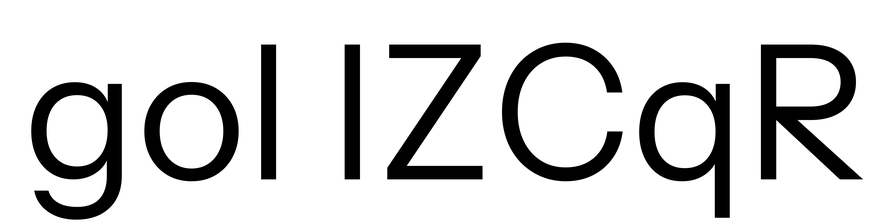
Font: InstrumentSans_Regular